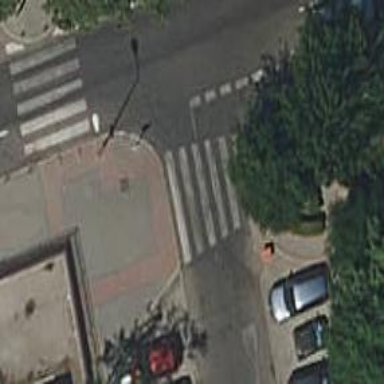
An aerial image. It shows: Bollard.